Question: Please do you know how to achieve this effect (blur on the background) in Android?

My HTC WildFire does this when is about to be turned off
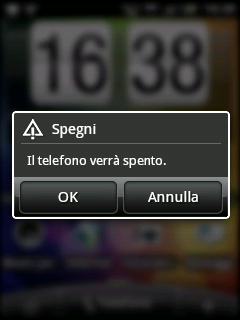
Answer: I googled for "android blur background" and found <URL>. Basically:
'''
dialog = new AlertDialog.Builder(this). /*... setTitle and so on ...*/ ;
WindowManager.LayoutParams lp = dialog.getWindow().getAttributes();
lp.dimAmount=0.0f; // this sets the amount of darkening
dialog.getWindow().setAttributes(lp);
dialog.getWindow().addFlags(WindowManager.LayoutParams.FLAG_BLUR_BEHIND);
'''